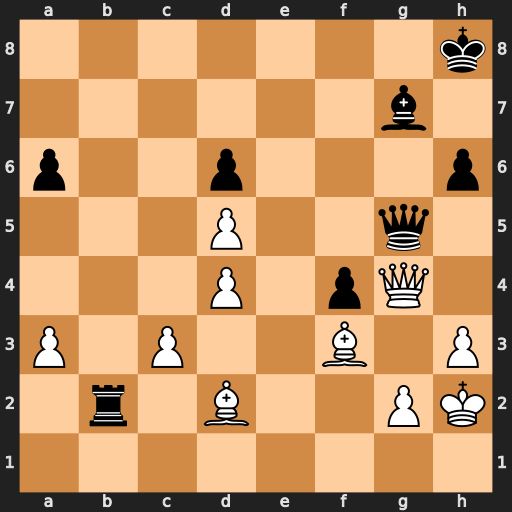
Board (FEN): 7k/6b1/p2p3p/3P2q1/3P1pQ1/P1P2B1P/1r1B2PK/8
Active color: w
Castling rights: -
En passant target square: -
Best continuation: Qc8+ Bf8 Qxf8+